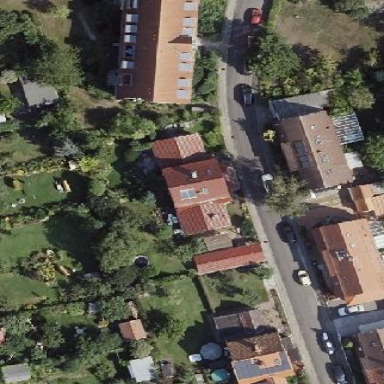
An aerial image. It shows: Semidetached house with gabled roof.